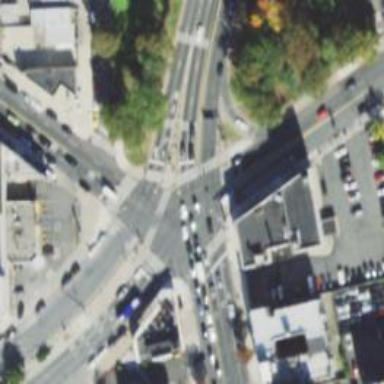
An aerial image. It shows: Traffic island located on footway.